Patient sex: M
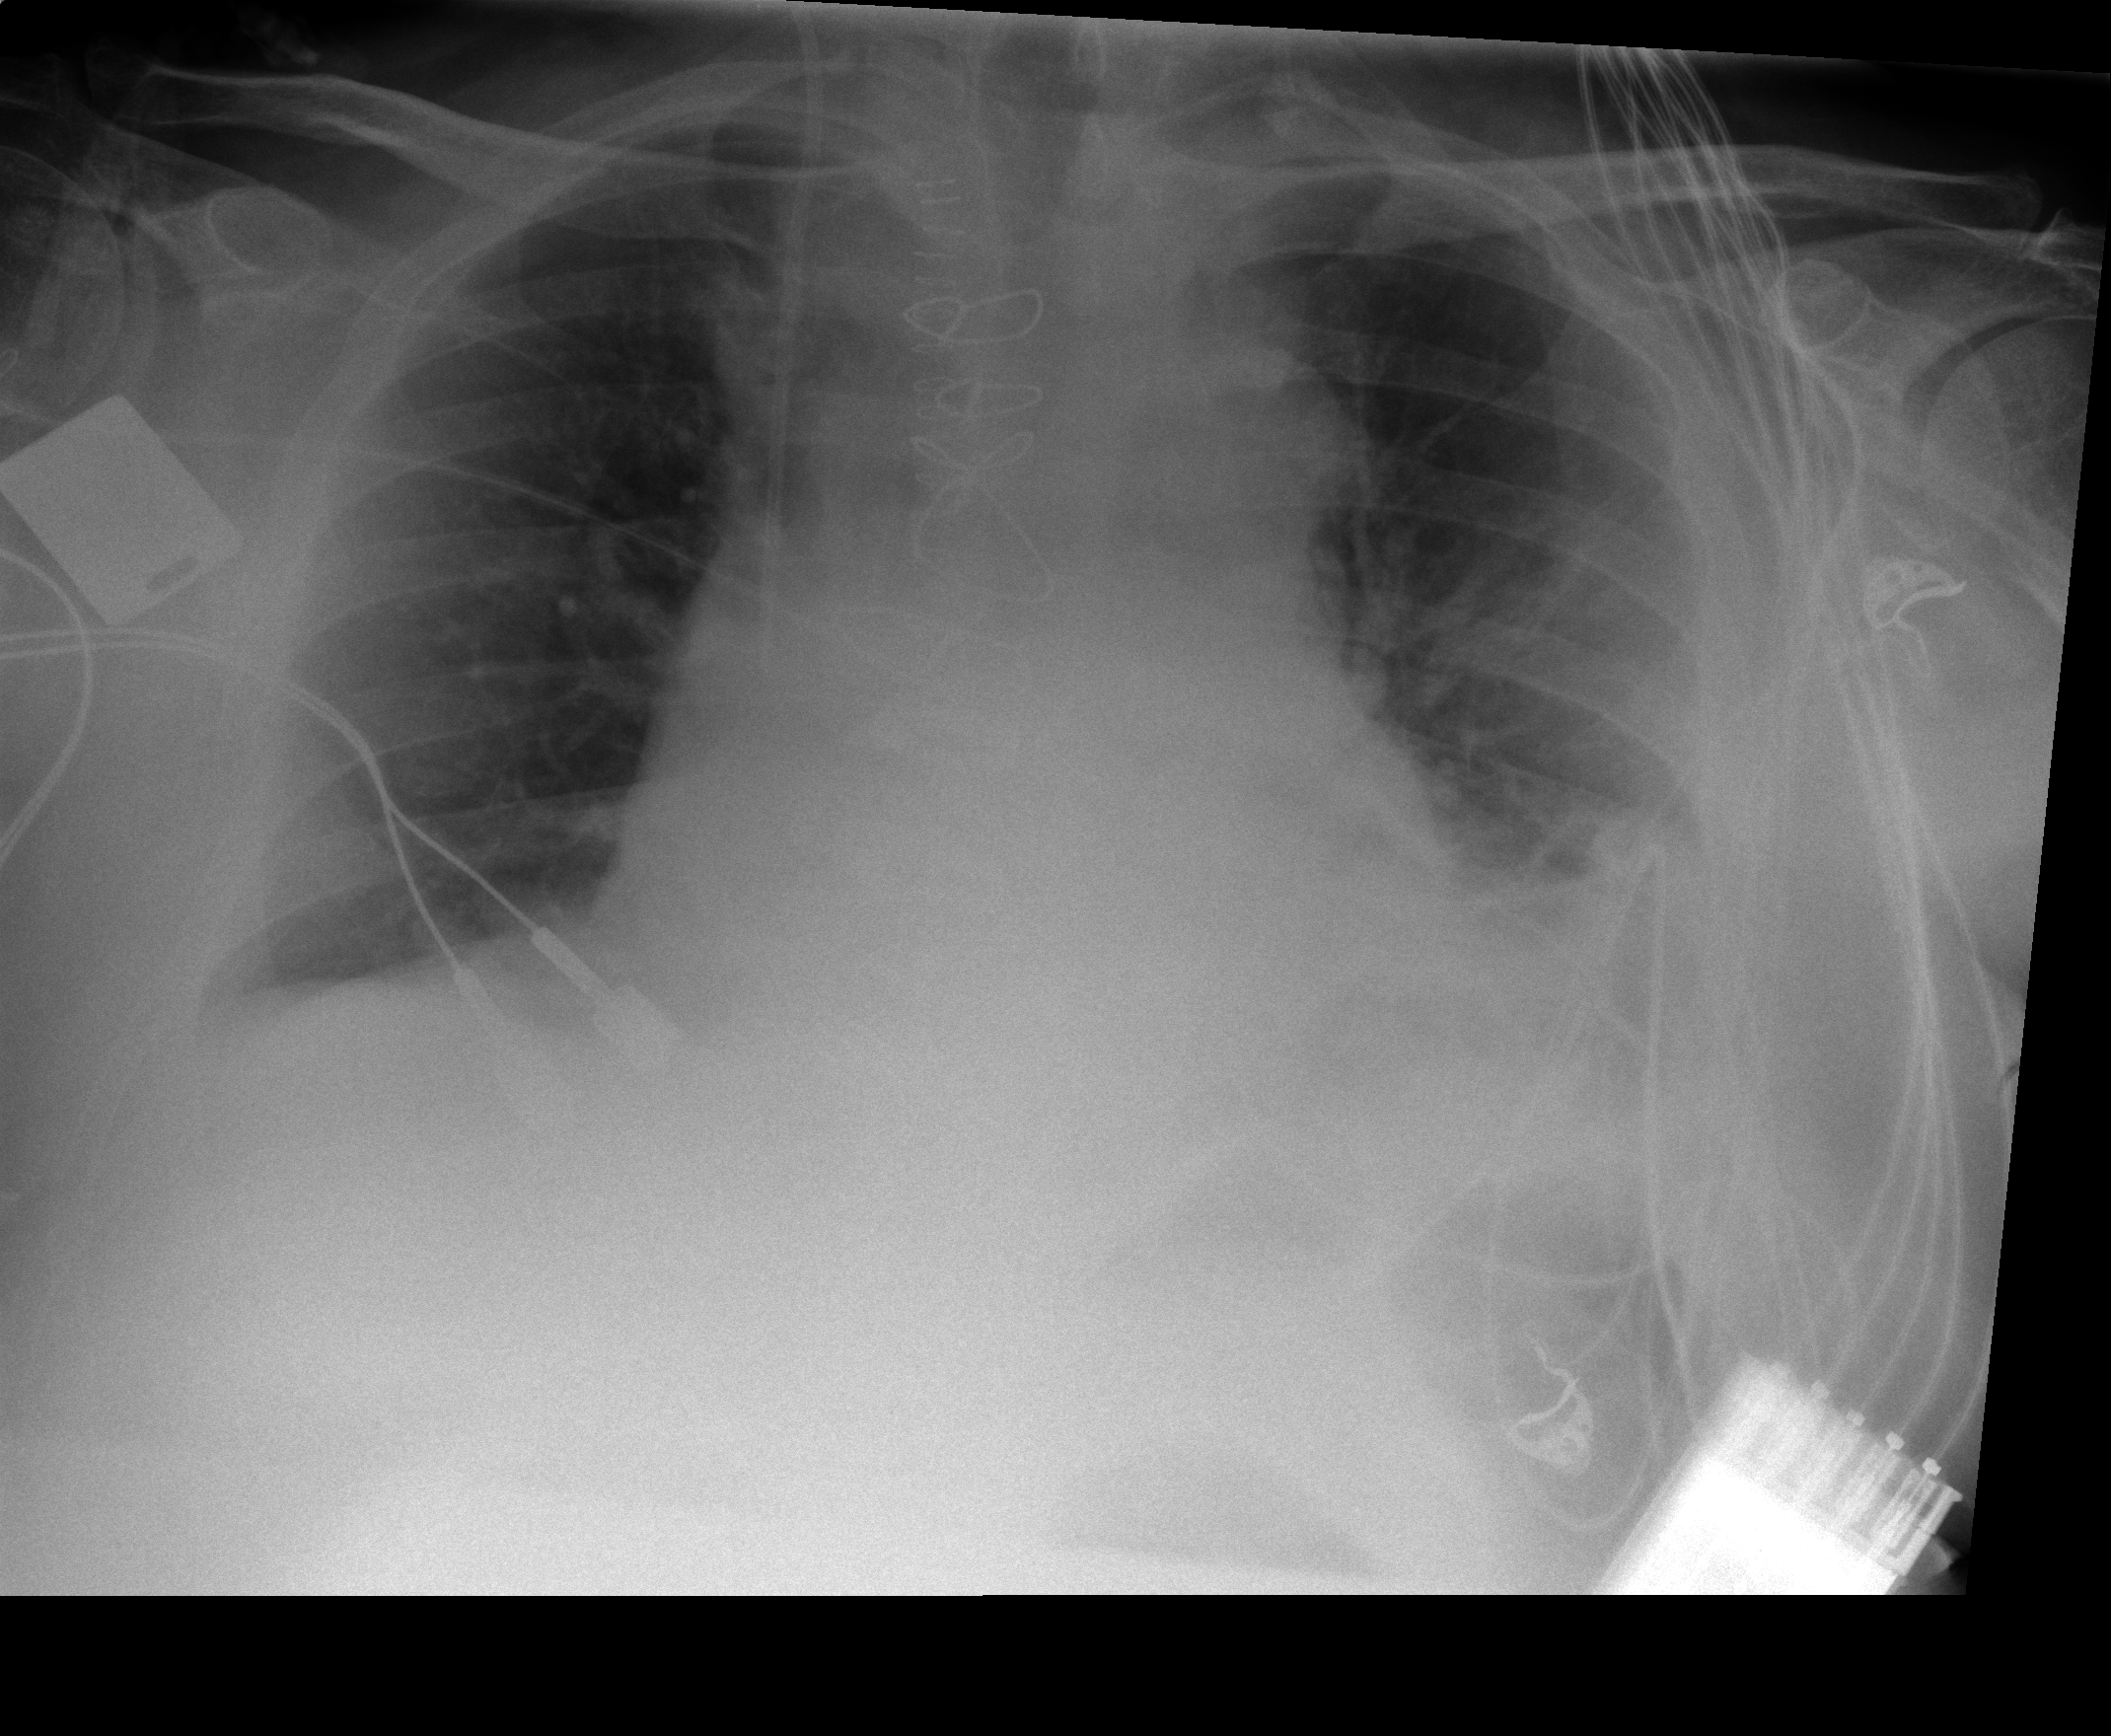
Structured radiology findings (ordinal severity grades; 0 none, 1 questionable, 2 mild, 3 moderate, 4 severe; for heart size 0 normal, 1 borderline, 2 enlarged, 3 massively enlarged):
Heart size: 2
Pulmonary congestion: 2
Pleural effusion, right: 0
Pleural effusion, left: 2
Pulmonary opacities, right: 0
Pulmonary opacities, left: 0
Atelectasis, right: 0
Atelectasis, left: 2